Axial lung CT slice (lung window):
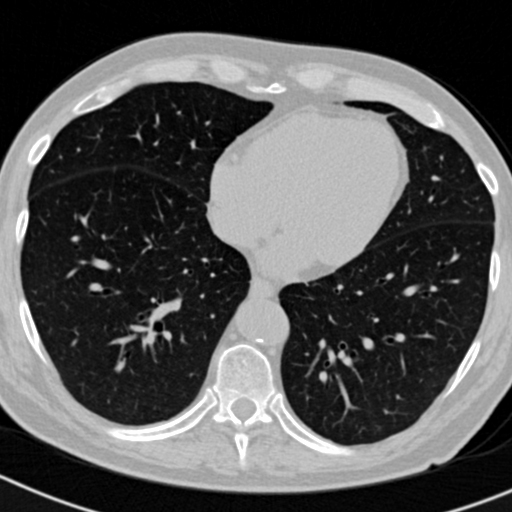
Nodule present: no